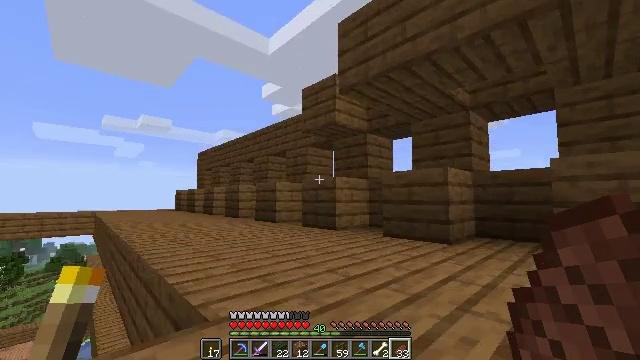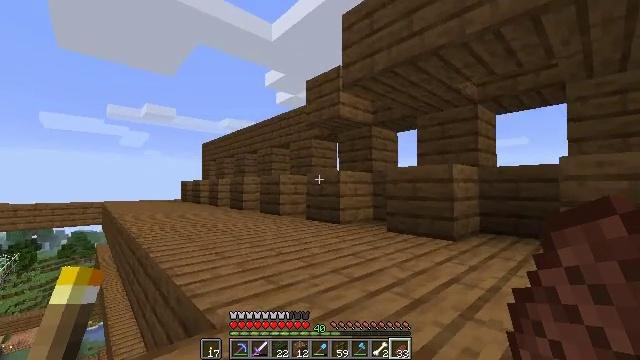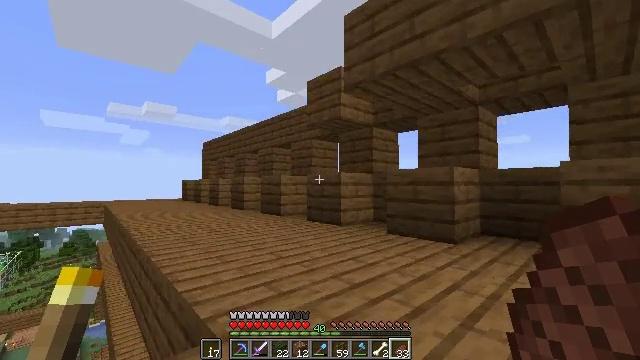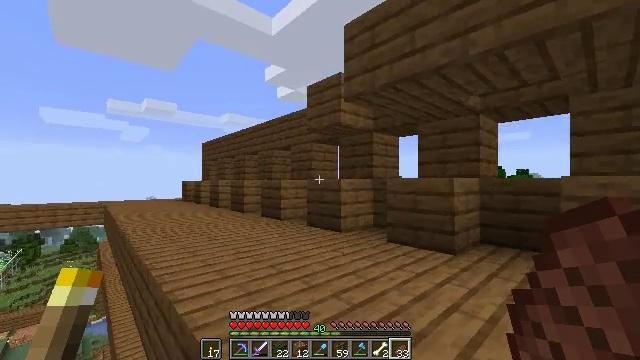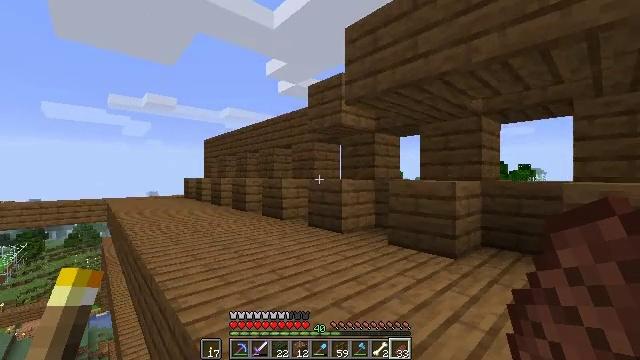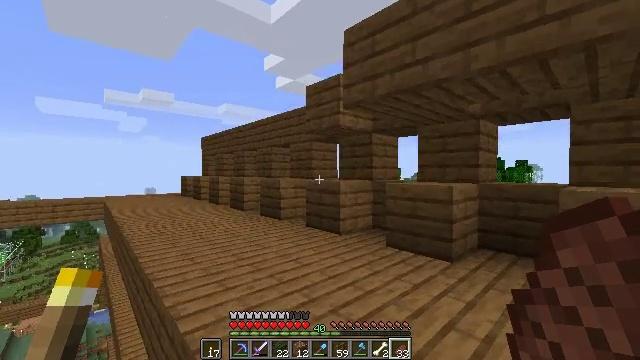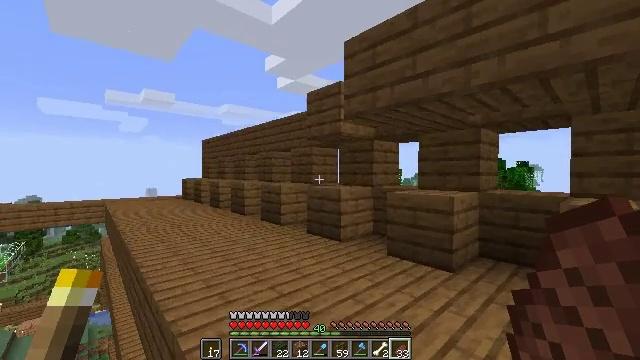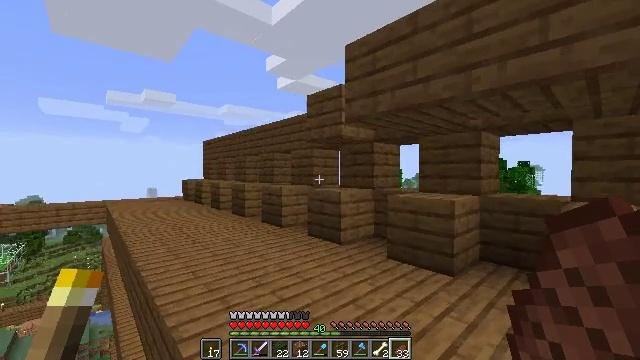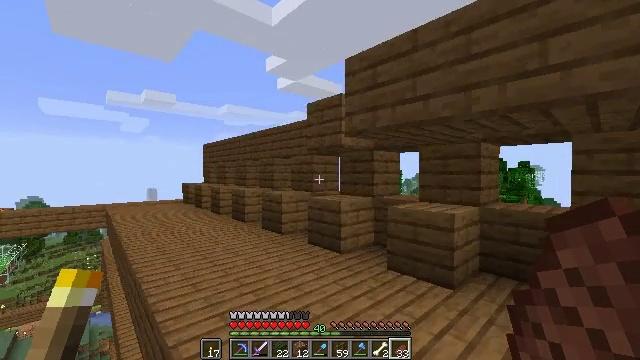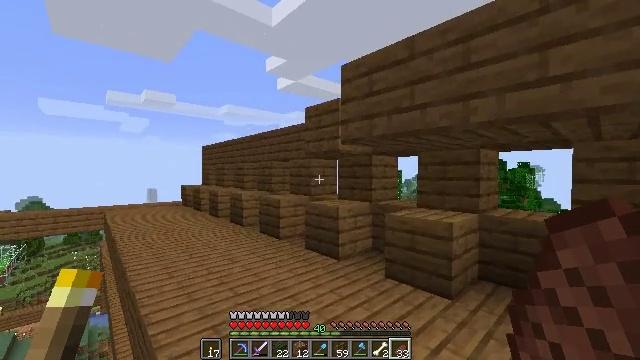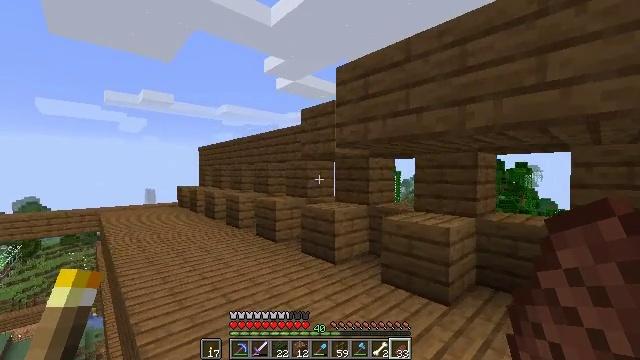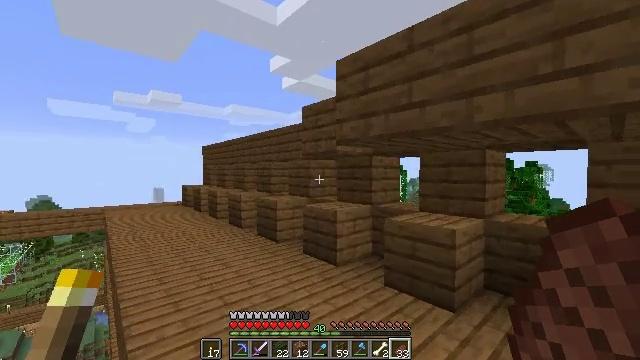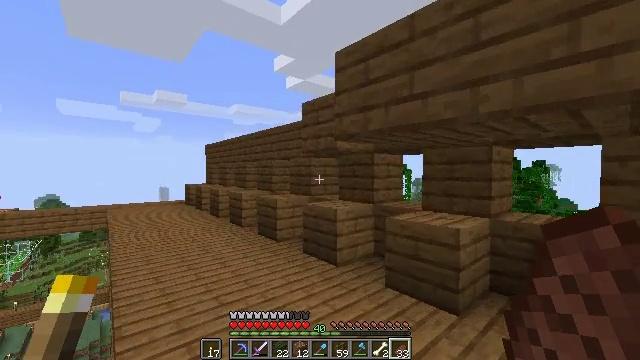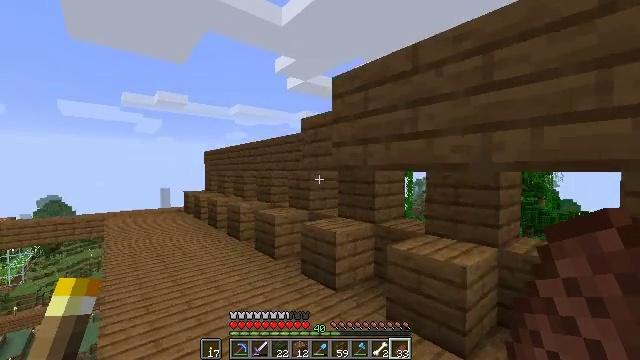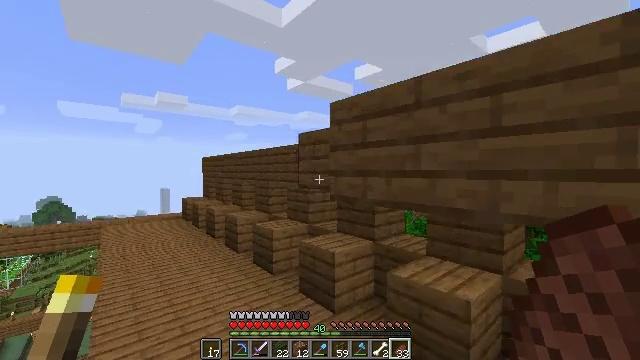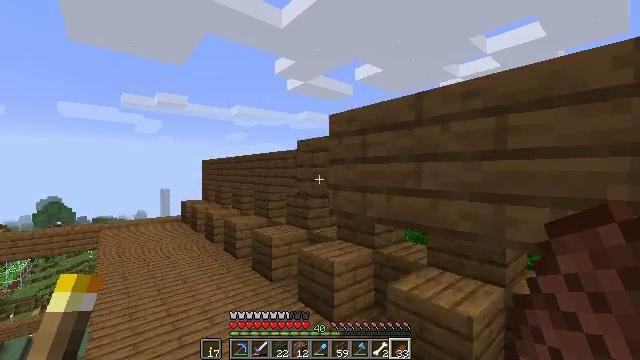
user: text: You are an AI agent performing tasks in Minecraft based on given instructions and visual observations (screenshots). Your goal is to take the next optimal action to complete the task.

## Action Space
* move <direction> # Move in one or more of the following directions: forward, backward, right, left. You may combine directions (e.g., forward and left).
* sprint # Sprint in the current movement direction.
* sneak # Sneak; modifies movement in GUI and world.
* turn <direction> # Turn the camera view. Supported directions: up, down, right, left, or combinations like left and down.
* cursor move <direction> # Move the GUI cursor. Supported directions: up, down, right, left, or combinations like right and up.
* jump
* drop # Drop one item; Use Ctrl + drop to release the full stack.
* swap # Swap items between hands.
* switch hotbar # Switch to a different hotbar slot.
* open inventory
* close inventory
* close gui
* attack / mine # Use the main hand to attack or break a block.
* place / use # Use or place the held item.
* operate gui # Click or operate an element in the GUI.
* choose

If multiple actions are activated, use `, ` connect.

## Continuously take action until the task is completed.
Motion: motion action
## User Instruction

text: Use a crafting grid to make spruce planks.
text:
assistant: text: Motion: move forward, sprint, turn down, jump
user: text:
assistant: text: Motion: move forward, sprint, jump
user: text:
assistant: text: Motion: move forward, sprint, jump
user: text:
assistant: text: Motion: move forward, turn down, jump
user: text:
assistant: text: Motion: move forward, jump
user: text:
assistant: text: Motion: move forward, sprint, jump
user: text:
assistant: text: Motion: move forward, sprint, jump
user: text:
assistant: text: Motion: move forward, sprint, jump
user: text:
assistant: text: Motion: move forward, sprint, jump
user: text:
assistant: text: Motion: move forward, jump
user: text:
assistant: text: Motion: move forward, turn left, jump
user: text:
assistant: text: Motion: move forward, jump
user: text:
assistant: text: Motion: move forward, jump
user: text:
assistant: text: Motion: move forward, jump
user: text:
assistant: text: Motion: move forward, jump
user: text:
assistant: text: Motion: move forward
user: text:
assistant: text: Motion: move forward
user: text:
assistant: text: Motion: move forward, turn left
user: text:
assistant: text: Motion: move forward, turn left
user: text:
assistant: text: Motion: move forward
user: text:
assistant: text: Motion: no_op
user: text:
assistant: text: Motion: move left
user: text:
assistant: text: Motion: move left
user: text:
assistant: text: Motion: move left
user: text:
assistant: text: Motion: move left
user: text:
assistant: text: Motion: turn left
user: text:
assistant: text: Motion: turn left
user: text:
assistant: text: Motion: turn left
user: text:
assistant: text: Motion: turn left
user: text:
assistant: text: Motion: turn left